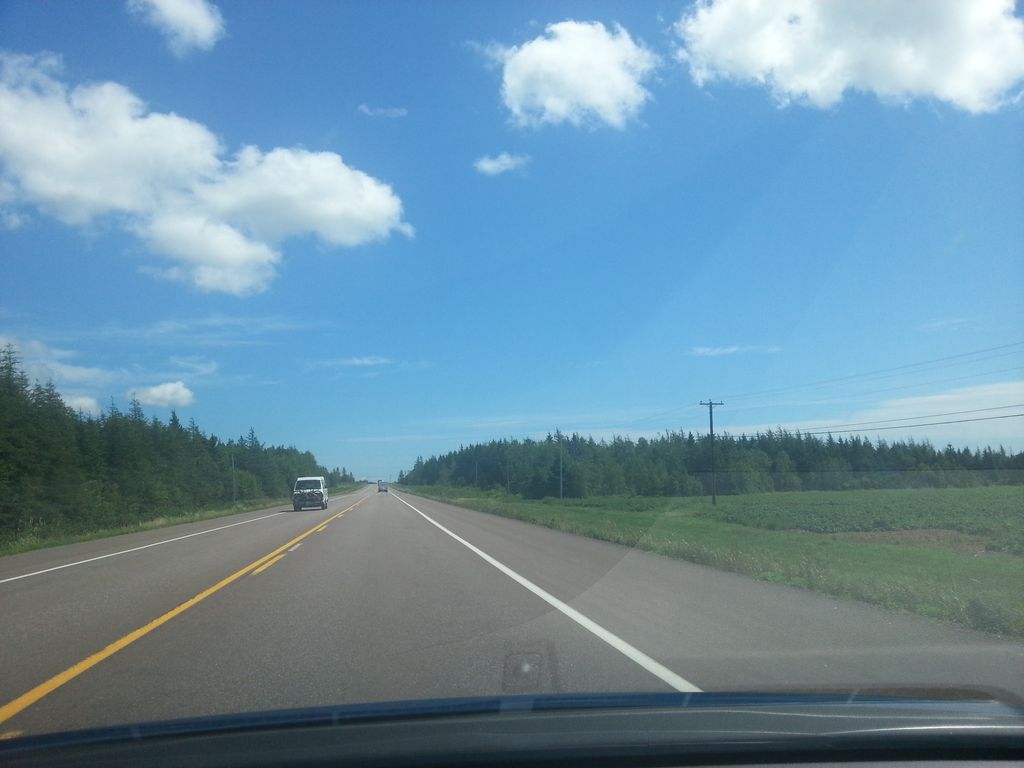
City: charlottetown